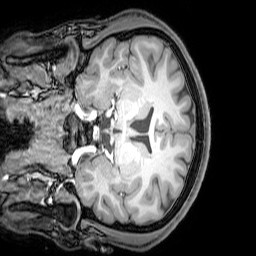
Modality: T1w
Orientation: coronal
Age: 22
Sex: male
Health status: healthy
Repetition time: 0.081 s
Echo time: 0.037 s